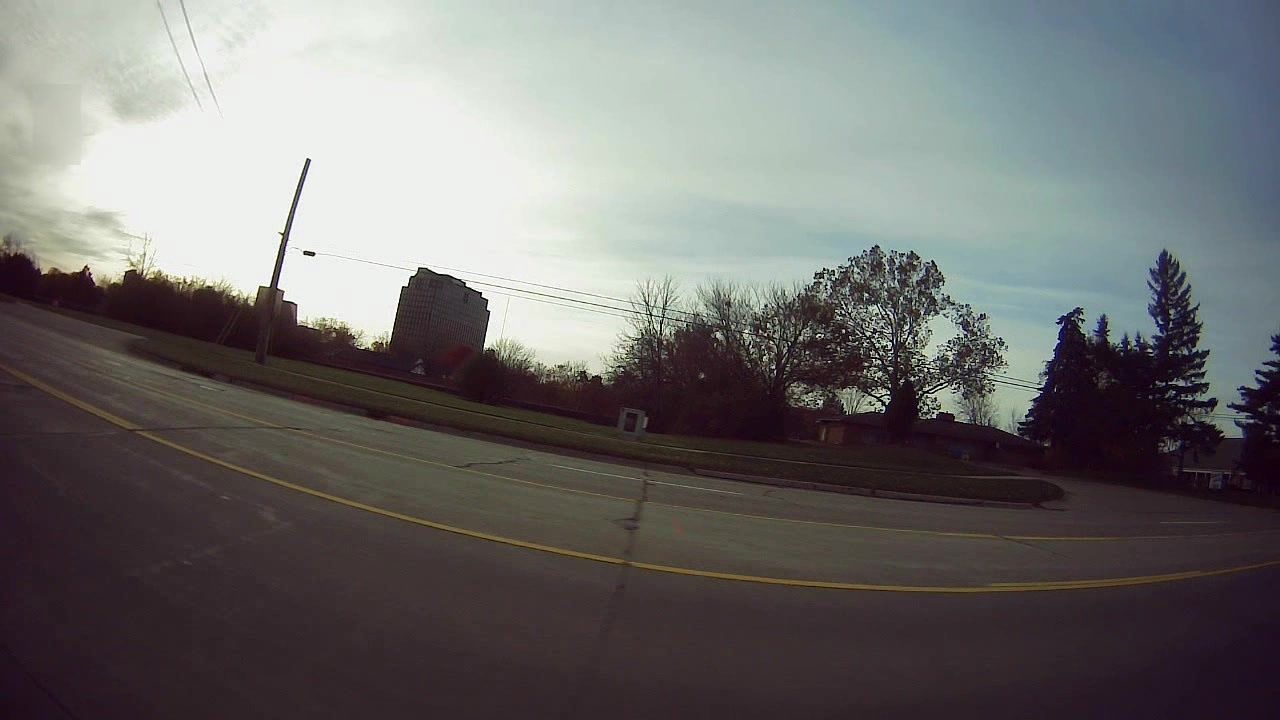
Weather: cloudy
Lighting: dusk/dawn
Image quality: slightly poor
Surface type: driving surface
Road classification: footway
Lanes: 5
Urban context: suburban or peri-urban
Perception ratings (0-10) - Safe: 1.05, Lively: 2.3, Beautiful: 2.85, Boring: 3.96, Depressing: 3.8, Wealthy: 0.2